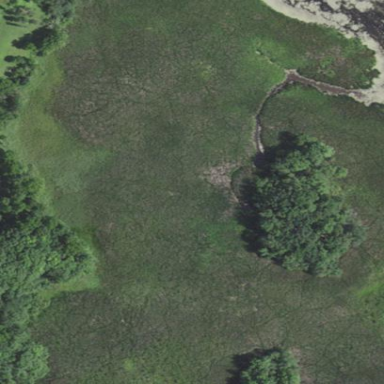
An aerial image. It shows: Wetland area.